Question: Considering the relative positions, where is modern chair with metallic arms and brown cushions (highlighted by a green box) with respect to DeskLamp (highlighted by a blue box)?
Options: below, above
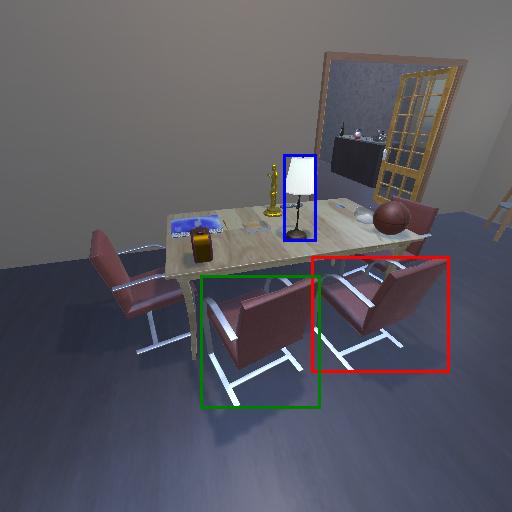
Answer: below